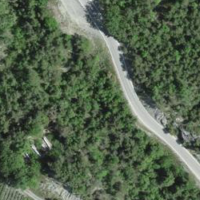
EUNIS habitat code: 40
Species observed at this site:
Cornus sanguinea